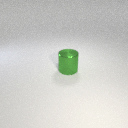
large green metal cylinder